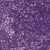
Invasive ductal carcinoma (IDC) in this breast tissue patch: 0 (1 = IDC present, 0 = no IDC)